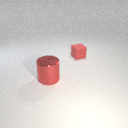
large red metal cylinder in front of small red rubber cube